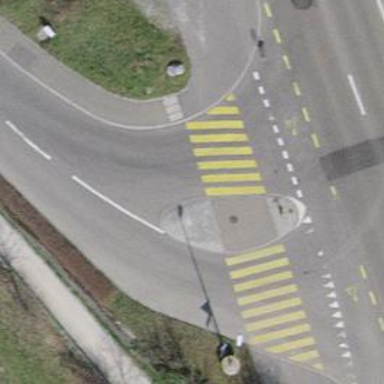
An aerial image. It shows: Asphalt footway with marked crossing. The crossing includes island and clear markings.